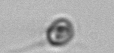
Label: flagellate